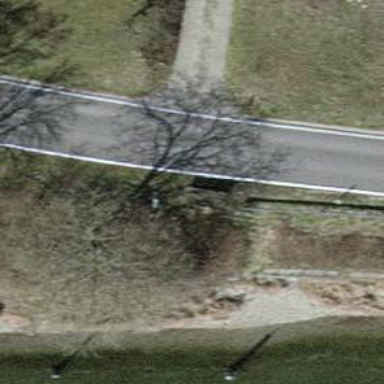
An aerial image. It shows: Driveway made of paving stones.